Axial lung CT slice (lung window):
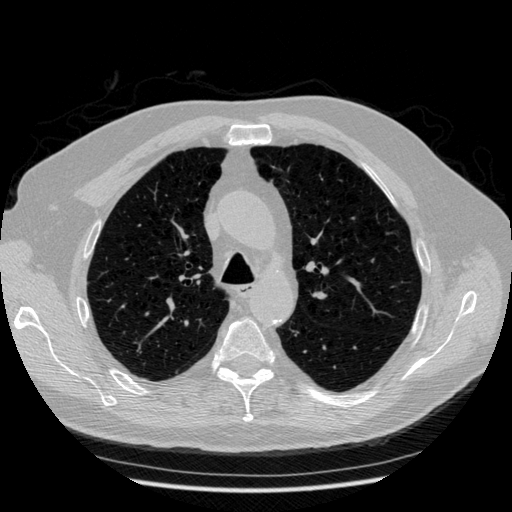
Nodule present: no